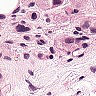
Metastatic tissue present: yes